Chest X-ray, PA view. Patient: 49 years old, sex F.
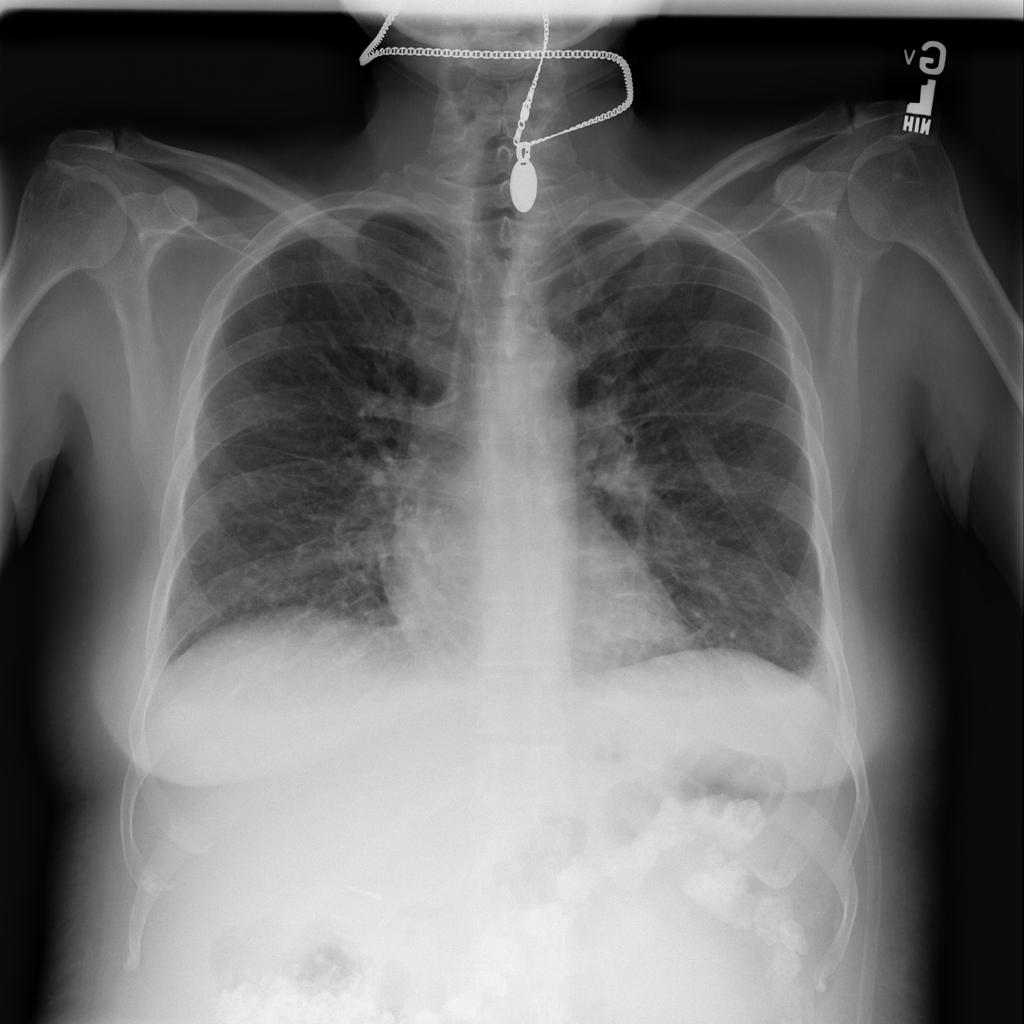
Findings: No Finding